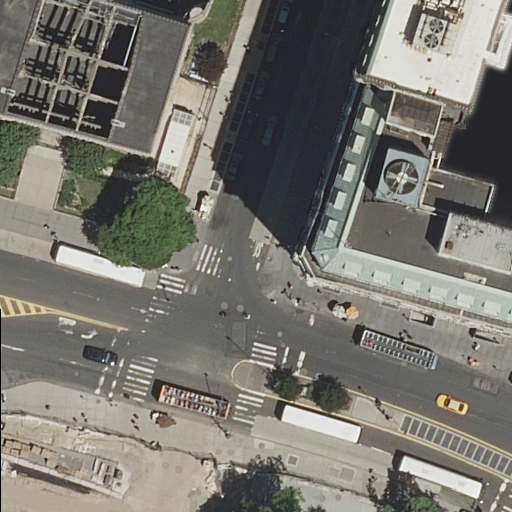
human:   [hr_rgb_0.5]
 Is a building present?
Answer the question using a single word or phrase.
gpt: yes

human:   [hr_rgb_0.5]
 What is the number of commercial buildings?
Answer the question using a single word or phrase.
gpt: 0

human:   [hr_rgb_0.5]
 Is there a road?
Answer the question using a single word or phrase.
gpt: yes

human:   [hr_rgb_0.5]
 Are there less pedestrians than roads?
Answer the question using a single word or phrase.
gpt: yes

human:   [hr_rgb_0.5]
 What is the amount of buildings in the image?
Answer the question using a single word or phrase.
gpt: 3

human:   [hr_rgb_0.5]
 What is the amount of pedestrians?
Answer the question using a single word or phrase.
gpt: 4

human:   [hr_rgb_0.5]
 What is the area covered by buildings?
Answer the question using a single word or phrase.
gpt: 2911m2

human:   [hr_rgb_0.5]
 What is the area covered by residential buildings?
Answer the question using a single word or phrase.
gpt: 2911m2

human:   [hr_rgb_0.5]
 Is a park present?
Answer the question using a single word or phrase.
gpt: yes

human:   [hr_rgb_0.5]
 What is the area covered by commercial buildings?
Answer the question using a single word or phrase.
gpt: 0m2

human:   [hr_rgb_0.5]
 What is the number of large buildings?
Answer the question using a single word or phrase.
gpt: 3

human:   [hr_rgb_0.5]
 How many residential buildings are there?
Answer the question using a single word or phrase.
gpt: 3

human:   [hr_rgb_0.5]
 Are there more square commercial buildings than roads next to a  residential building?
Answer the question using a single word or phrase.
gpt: no

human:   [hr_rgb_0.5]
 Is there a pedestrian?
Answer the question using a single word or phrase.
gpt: yes

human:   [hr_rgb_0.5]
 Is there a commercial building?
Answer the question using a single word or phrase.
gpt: no

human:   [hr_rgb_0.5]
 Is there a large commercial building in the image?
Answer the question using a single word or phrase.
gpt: no

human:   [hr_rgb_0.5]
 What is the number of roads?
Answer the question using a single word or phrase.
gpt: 21

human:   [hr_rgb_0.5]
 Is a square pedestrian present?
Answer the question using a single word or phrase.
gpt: no

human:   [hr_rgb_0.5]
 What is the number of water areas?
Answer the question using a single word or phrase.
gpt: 0

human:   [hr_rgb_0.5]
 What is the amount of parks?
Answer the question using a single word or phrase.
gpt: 2

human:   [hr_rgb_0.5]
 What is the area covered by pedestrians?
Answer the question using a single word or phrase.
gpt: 9941m2

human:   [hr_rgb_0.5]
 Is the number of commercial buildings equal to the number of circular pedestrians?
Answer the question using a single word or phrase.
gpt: yes

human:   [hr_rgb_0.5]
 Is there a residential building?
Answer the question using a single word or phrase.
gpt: yes

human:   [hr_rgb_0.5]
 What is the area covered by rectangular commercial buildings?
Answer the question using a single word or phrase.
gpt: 0m2

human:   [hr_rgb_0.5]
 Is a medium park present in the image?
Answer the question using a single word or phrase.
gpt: no

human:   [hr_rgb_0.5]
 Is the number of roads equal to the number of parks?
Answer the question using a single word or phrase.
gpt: no

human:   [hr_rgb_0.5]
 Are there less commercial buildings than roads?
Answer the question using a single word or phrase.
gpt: yes

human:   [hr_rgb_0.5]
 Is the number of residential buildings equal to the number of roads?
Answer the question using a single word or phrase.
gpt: no

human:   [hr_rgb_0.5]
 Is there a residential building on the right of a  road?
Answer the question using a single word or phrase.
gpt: yes

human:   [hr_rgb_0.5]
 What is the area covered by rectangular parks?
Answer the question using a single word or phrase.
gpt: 6m2

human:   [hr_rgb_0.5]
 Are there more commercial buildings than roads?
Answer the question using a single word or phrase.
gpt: no

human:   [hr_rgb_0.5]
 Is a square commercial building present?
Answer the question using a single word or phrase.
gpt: no

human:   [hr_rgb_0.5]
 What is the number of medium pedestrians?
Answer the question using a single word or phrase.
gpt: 1

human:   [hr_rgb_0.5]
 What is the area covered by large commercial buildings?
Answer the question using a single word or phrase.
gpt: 0m2

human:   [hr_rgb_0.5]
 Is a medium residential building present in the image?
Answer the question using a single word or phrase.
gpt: no

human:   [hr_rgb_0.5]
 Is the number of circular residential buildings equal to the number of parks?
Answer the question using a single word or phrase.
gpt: no

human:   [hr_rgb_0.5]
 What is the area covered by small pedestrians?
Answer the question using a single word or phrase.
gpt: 0m2

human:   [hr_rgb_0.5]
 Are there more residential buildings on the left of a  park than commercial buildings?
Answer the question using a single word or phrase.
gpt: no

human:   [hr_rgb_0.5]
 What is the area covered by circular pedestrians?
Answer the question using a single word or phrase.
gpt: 0m2

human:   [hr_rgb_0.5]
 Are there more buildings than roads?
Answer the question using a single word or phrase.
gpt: no

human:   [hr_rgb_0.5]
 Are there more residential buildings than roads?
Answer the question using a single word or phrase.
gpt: no

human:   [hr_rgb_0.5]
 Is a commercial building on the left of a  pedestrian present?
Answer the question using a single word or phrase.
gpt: no

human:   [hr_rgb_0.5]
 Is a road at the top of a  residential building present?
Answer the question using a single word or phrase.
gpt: yes

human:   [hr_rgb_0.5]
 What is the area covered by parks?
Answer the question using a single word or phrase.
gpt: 89m2

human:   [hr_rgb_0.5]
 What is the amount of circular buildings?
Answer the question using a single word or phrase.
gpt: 0

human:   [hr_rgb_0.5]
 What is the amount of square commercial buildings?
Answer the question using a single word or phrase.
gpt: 0

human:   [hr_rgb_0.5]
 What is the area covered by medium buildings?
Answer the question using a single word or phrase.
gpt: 0m2

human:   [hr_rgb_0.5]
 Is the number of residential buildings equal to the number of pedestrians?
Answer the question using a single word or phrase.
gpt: no

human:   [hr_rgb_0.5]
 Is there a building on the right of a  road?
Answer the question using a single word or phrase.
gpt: yes

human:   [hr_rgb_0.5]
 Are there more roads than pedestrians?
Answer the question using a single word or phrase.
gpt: yes

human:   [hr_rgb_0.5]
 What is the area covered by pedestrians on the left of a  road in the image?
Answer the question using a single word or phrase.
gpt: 1352m2

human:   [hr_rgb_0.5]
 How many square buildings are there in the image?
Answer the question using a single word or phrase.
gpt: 0

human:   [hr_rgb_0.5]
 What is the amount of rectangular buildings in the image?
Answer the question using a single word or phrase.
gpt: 1

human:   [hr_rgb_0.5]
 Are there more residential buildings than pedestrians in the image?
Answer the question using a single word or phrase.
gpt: no

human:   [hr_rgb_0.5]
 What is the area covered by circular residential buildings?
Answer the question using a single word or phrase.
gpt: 0m2

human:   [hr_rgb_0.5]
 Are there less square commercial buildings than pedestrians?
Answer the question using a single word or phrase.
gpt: yes

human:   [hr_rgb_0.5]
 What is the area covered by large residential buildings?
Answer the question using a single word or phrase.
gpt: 2911m2

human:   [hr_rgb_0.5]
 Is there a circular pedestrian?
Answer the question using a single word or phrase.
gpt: no

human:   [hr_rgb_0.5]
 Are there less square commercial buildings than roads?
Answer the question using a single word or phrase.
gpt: yes

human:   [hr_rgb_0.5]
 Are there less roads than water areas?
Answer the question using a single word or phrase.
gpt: no

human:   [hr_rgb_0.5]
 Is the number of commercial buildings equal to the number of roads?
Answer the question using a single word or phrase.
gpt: no

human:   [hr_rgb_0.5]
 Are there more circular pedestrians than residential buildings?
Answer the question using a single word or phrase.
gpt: no

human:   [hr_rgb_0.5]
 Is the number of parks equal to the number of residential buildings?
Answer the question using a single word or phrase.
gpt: no

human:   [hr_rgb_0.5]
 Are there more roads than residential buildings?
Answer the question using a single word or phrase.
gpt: yes